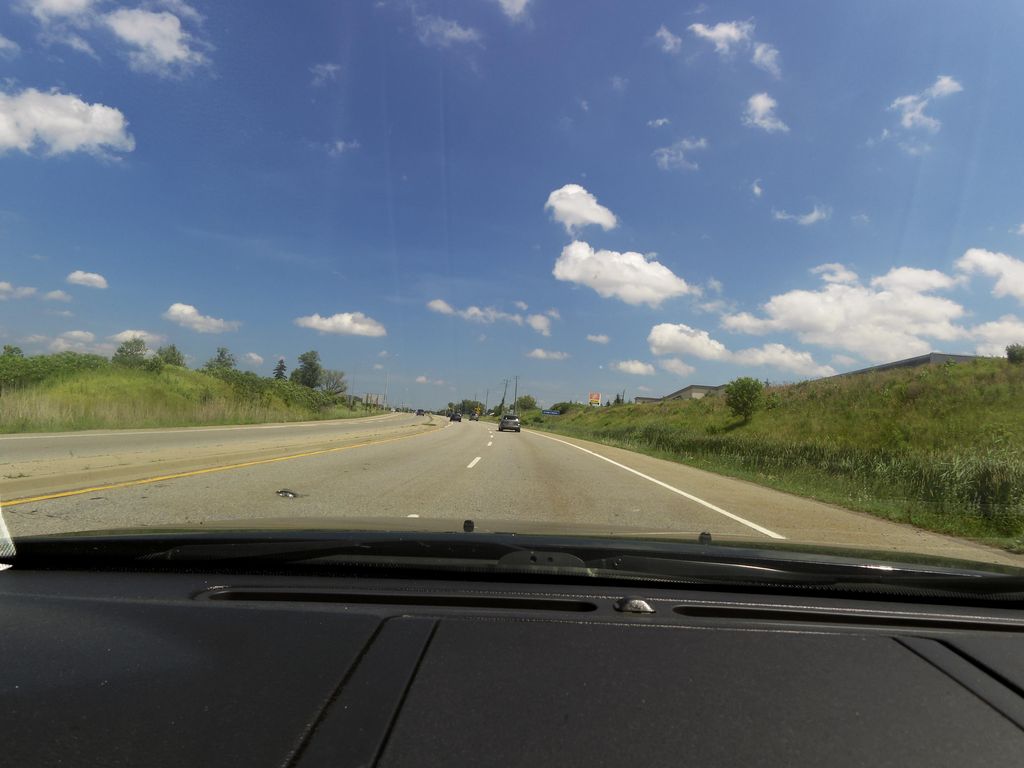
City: hamilton